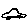
Label: car